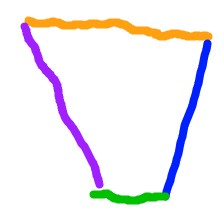
Shape: trapezoid